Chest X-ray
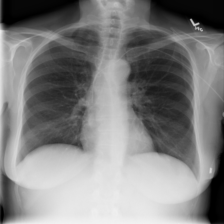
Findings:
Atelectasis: negative
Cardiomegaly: negative
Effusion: negative
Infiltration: negative
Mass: negative
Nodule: negative
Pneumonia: negative
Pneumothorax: negative
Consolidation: negative
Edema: negative
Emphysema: negative
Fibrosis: negative
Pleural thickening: negative
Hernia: negative